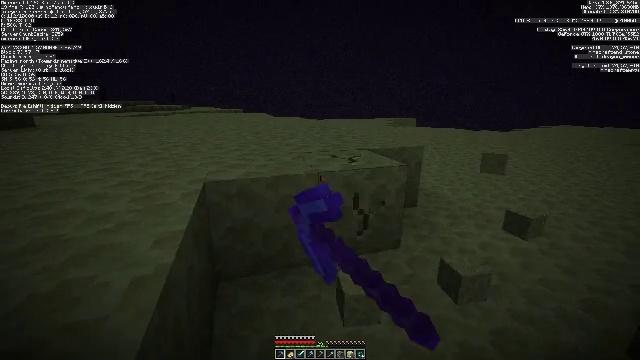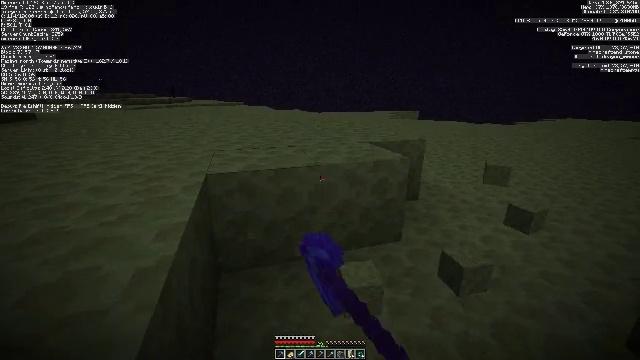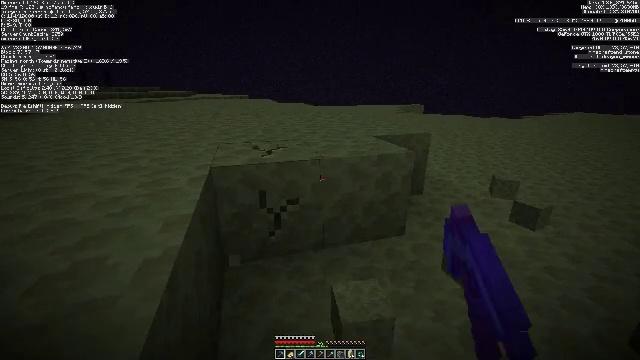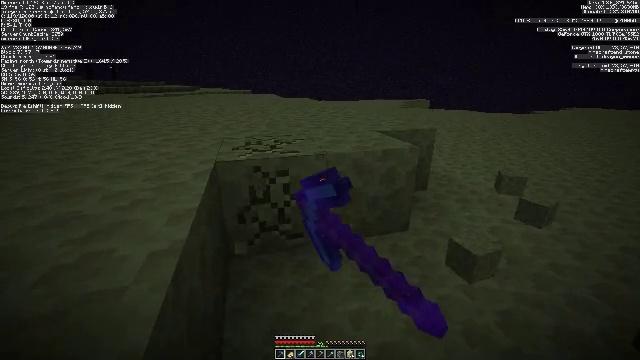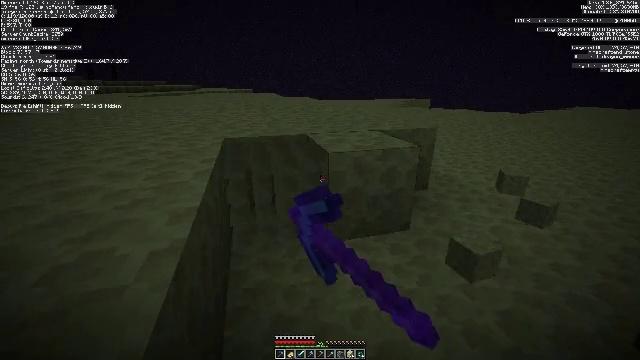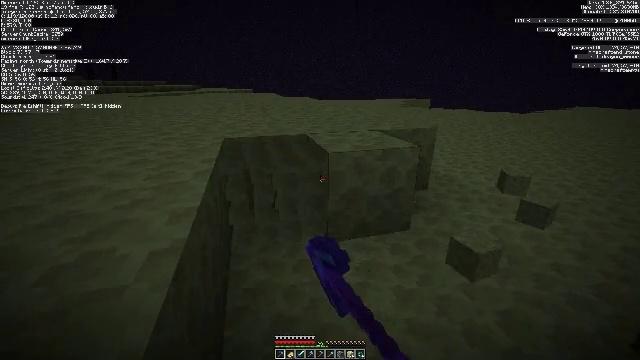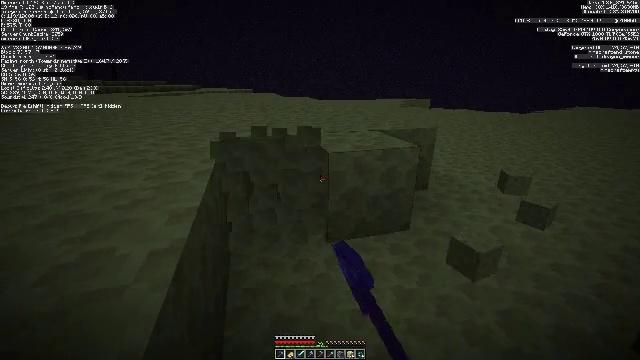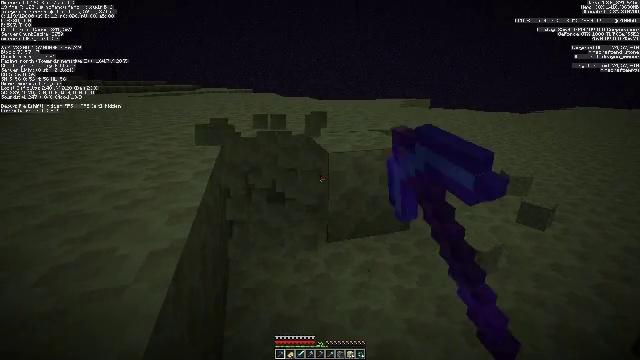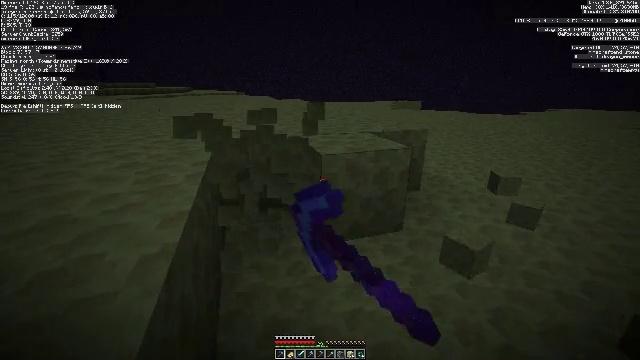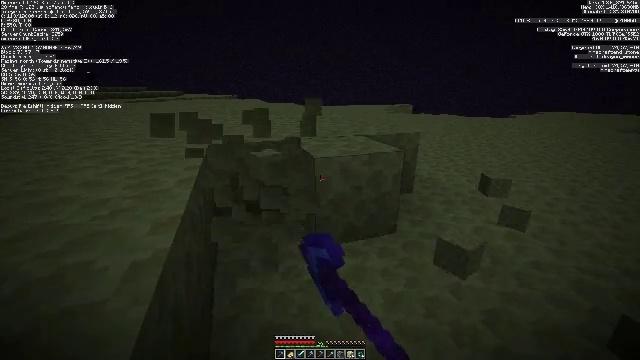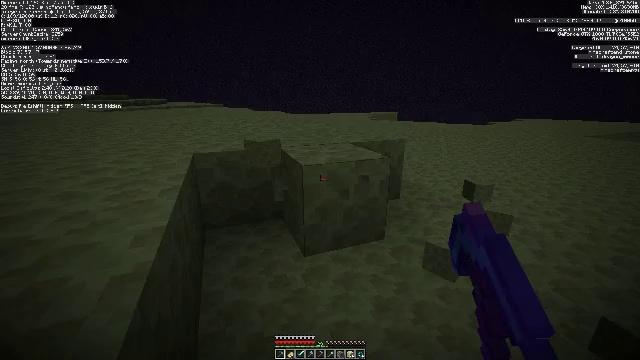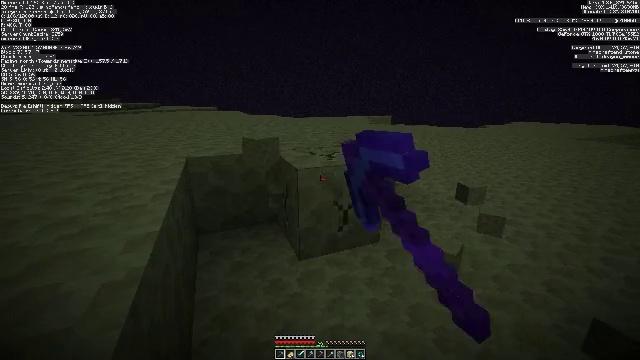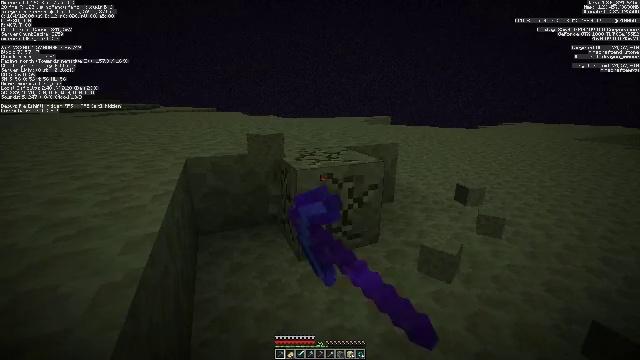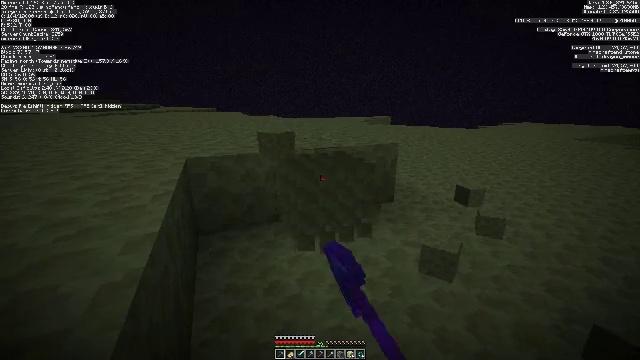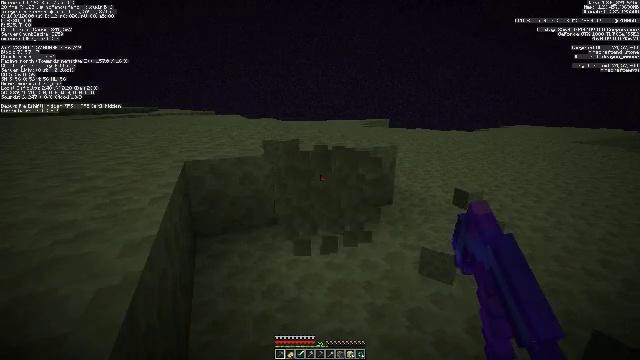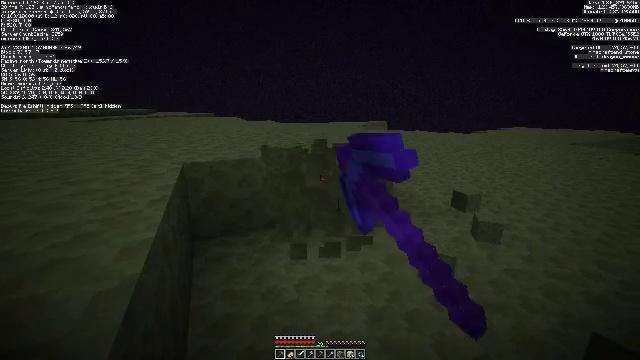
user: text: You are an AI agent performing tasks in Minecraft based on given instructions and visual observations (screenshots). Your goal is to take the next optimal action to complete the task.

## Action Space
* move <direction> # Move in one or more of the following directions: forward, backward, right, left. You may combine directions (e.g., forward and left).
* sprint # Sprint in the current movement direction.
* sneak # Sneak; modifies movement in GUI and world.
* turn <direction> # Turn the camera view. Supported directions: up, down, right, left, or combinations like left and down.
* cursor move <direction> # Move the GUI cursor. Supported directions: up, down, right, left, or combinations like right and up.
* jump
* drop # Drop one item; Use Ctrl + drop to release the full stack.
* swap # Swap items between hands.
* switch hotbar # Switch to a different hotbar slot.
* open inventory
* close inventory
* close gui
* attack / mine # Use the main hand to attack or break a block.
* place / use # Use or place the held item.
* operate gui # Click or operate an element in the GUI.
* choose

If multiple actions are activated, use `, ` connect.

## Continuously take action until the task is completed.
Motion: motion action
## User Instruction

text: Break some end stone blocks.
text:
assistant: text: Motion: turn down, attack / mine
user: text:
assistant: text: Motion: turn down, attack / mine
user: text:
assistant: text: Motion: turn down, attack / mine
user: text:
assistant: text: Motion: attack / mine
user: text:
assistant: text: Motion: attack / mine
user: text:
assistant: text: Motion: attack / mine
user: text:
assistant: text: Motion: attack / mine
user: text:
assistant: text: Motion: turn right, attack / mine
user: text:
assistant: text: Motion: turn right, attack / mine
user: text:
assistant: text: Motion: turn right and up, attack / mine
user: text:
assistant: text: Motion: turn right, attack / mine
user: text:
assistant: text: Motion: attack / mine
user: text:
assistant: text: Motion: attack / mine
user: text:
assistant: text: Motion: attack / mine
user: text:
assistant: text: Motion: attack / mine
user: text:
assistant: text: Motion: move forward, attack / mine
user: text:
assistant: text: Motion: move forward, attack / mine
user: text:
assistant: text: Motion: move forward, attack / mine
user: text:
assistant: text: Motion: move forward, attack / mine
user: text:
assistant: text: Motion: move forward, attack / mine
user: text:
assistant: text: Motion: move forward, turn left, attack / mine
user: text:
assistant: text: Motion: turn left, attack / mine
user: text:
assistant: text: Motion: turn left, attack / mine
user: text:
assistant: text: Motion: turn left, attack / mine
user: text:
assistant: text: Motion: turn left, attack / mine
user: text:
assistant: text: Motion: turn left, attack / mine
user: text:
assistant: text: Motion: attack / mine
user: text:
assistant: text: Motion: attack / mine
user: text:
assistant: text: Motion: attack / mine
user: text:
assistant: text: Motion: attack / mine